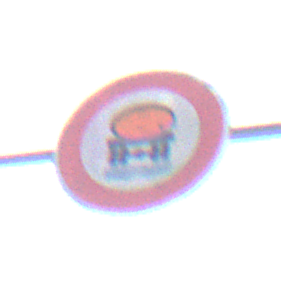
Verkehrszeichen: VerbotFahrzeugeWassergefaehrdenderLadung
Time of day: MorningAfternoon
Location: Outdoor (Urban)
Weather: Clear
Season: NotSpecified
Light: Natural